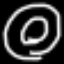
Label: donut